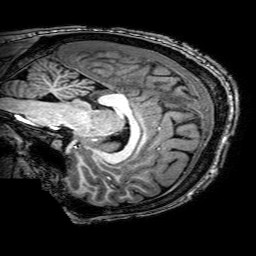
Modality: T1w
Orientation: sagittal